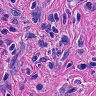
Metastatic tissue present: yes